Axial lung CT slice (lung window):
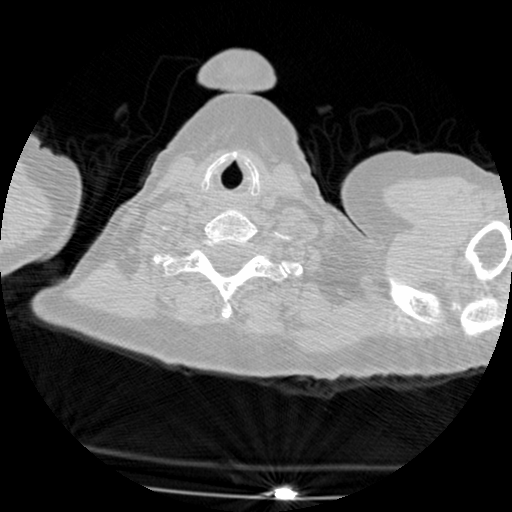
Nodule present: no